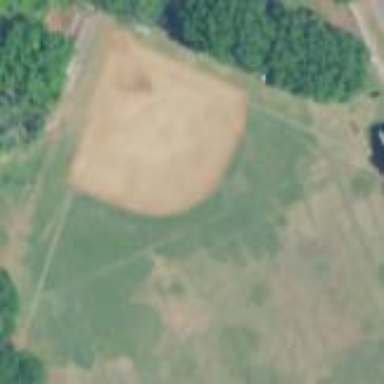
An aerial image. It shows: Baseball pitch for leisure and sports activities.